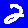
Digit: 2